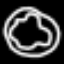
Label: donut